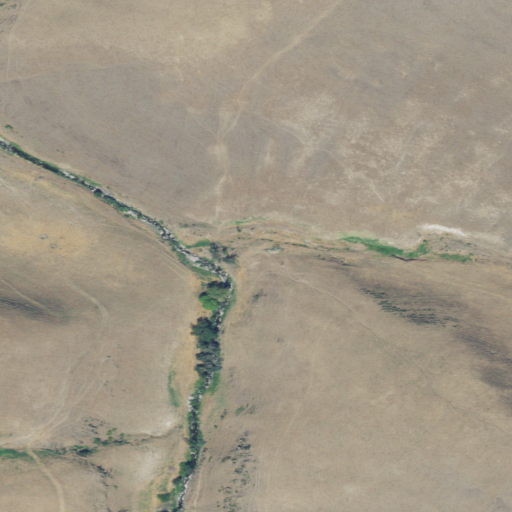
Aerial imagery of valley in Oregon named Dry Hollow containing only grassland